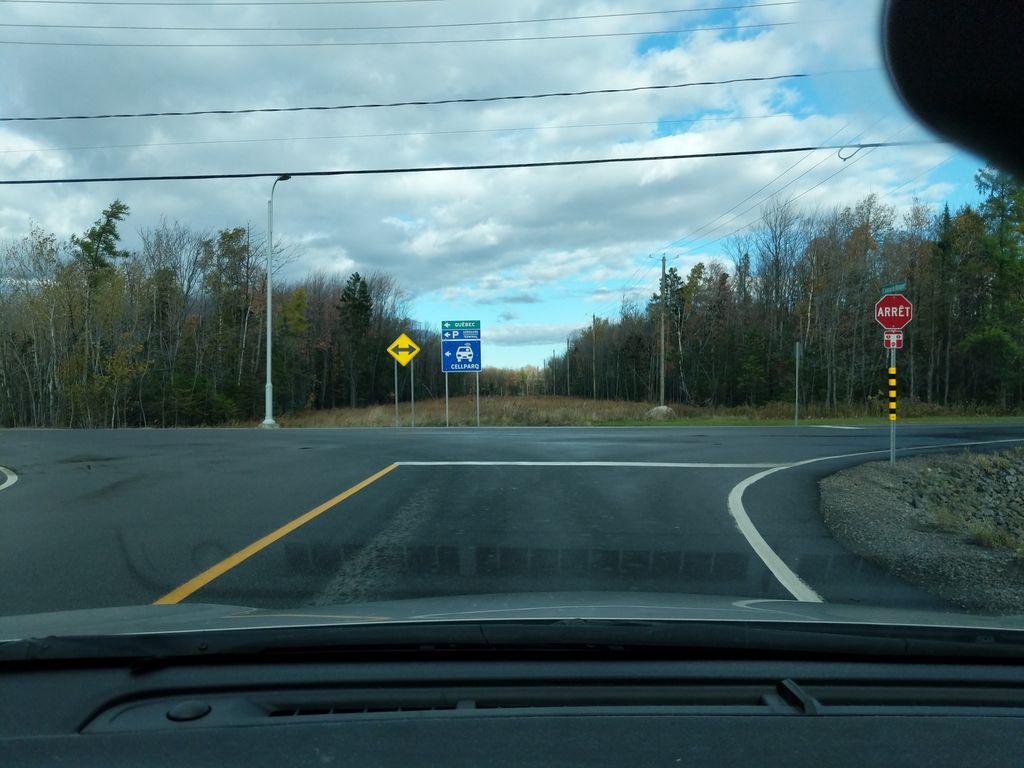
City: quebec_city